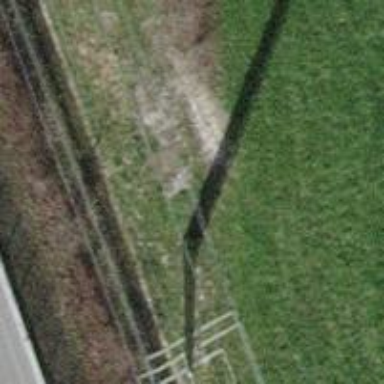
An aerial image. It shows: Power pole.